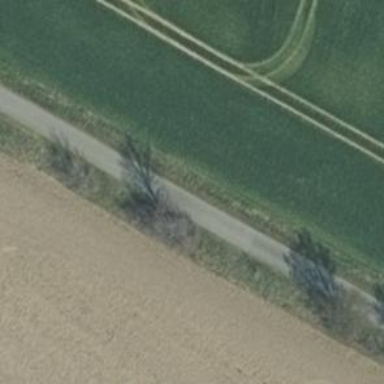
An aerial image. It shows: Avenue of trees.